Question: So I retrieve a bunch of lists from host-web and put them into a listCollection similar to as outlined <URL>.
Then I try to access a specific list called 'TestList'. However, I can't access it from the listCollection using <URL>. It will give me a list with no information from the list I'm retrieving.
However, if I loop through an enumerator until I find a list with the title 'TestList', I can use that.
Does anyone know why this doesn't work?
'''
var testList = listCollection.getByTitle("TestList");
console.log(testList);
'''
But this does?
'''
var listEnumerator = listCollection.getEnumerator();
while (listEnumerator.moveNext()) {
oList = listEnumerator.get_current();
if (oList.get_title() == "TestList") {
console.log(oList);
}
}
'''
These 'console.log' yield the respective outputs. See how the top one doesn't have an 'Object' inside the 'ClientObjectData'. Why is that? What am I missing?

Thanks
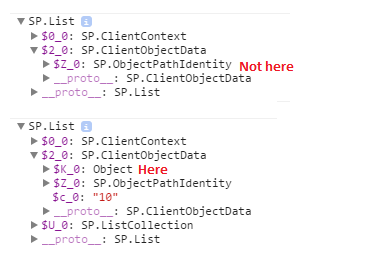
Answer: Using the 'getByTitle' method from 'sp.js' you should use like this.
'''
SP.ListCollection.getByTitle()
'''
With this you will get only the list name not the array of objects.
> Returns the list with the specified title from the collection.
To inside the list you should use this method.
'''
SP.List.getItems()
'''
> Returns a collection of items from the list based on the specified query
From <URL>
Instead of just:
'''
var testList = listCollection.getByTitle("TestList");
'''
Try
'''
var testList = listCollection.getByTitle("TestList");
listItemCollection = testList.getItems(""); // or use a CAMLQuery to be more specific
context.load(listItemCollection);
context.executeQueryAsync(onQuerySucceeded, onQueryFailed);
'''
Then it should be populated and should look like the second example.